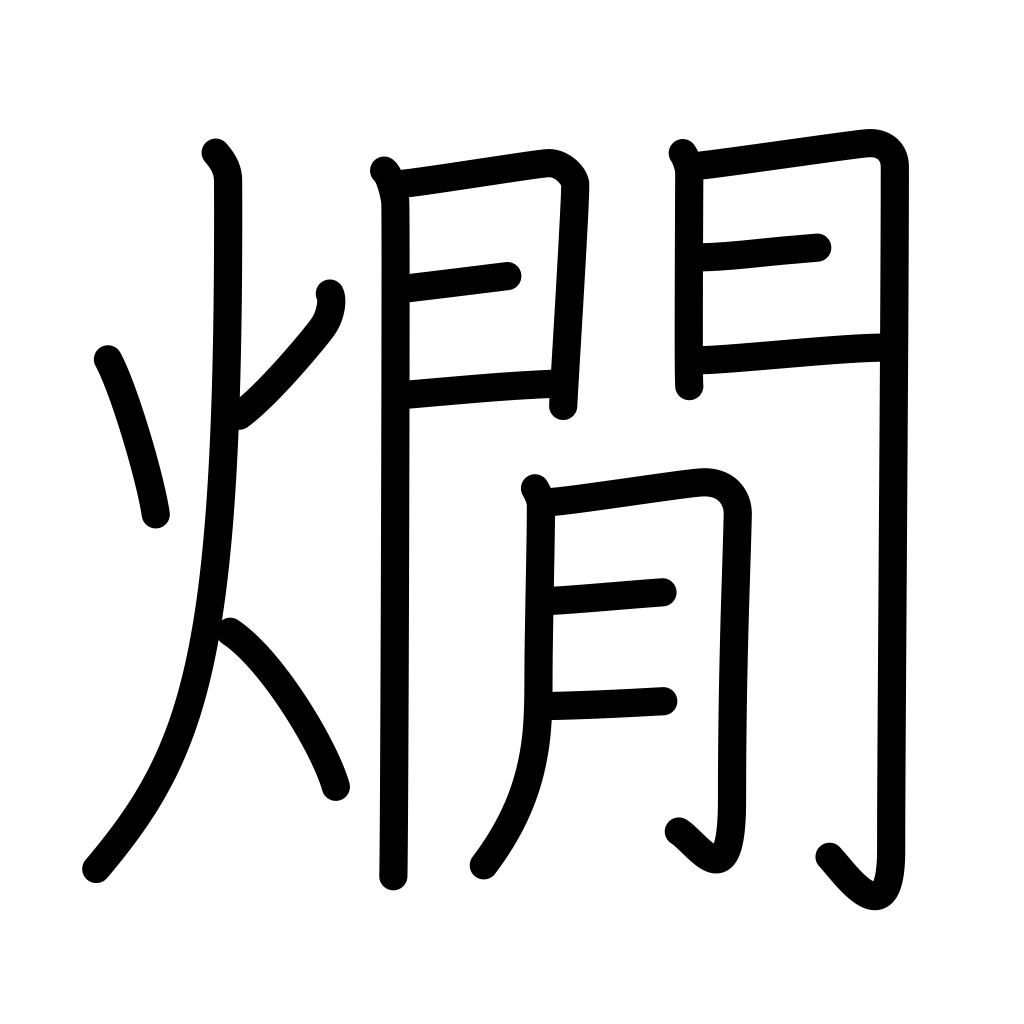
Meaning: warming sake